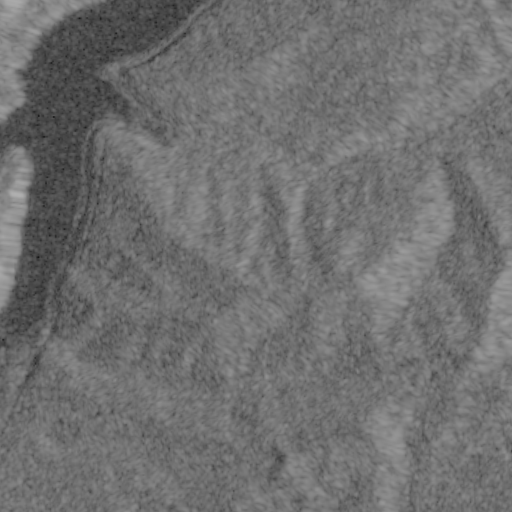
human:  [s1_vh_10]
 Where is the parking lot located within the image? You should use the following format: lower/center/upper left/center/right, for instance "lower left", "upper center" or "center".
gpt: The parking lot is located in the upper left of the image.
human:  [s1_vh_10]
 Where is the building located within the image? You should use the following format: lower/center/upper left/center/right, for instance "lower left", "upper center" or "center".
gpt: The building is located in the upper left of the image.
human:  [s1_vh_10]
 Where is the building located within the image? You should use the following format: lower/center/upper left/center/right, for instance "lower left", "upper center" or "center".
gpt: The building is located in the upper left of the image.
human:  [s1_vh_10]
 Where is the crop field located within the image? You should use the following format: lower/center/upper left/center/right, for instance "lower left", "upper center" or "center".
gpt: There is no crop field in the image.

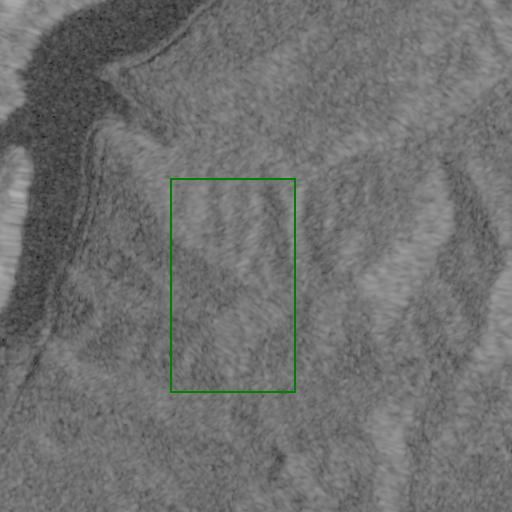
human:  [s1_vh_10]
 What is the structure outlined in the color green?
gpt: There is no green outline.
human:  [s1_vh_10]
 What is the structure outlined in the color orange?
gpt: There is no structure outlined in orange.